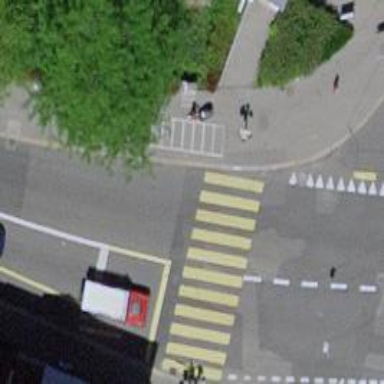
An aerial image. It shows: Kerb barrier.